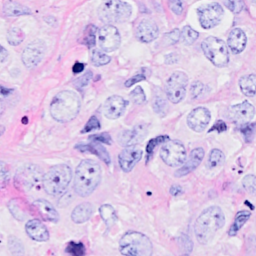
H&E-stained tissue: Breast